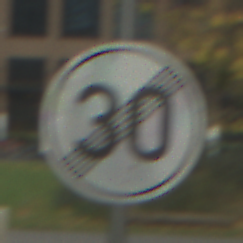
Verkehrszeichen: EndeGeschwindigkeit30
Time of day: MorningAfternoon
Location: Outdoor (Urban)
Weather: PartlyCloudy
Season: NotSpecified
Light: Natural